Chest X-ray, AP view. Patient: 71 years old, sex F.
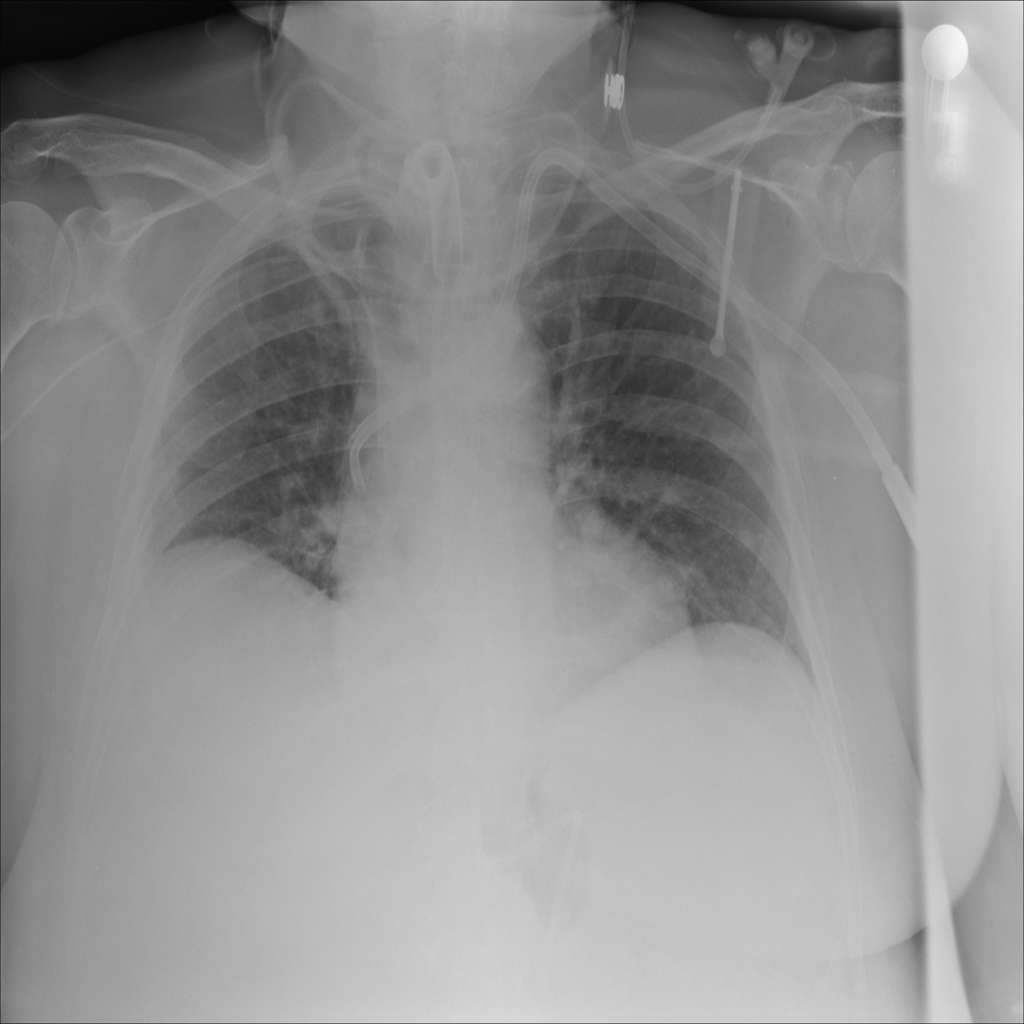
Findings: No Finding